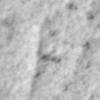
Label: no_change